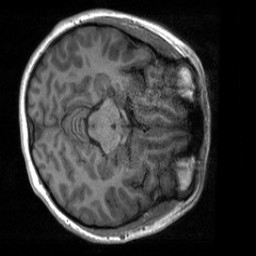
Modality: T1w
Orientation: axial
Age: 21
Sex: female
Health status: healthy
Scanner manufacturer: siemens
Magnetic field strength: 3 T
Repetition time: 2 s
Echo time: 0.00232 s